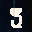
Label: 3